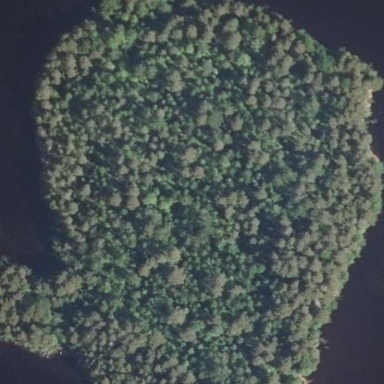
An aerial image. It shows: Islet surrounded by woodland.